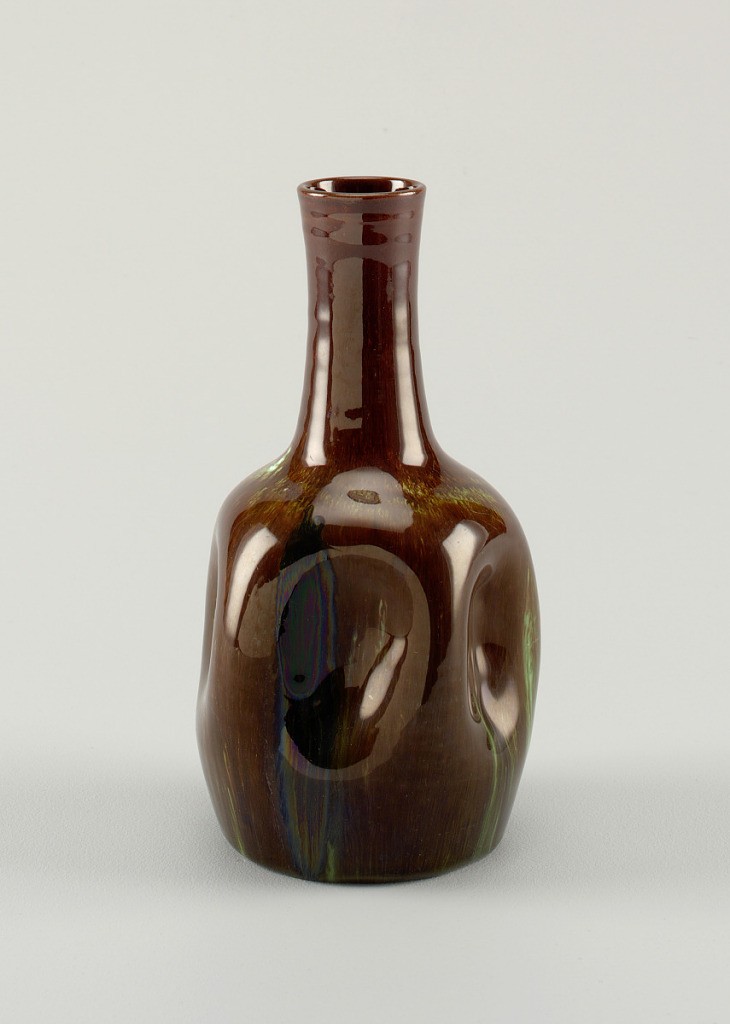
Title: Vase
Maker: Christopher Dresser, Scottish, 1834–1904
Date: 1880–82
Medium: Glazed earthenware
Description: Ovoid body with five concave "dimples," tapering to elongated cylindrical neck. Flat base, wheel ground. Glazed overall in mottled brown/grey, striated with green. Glazed on underside.